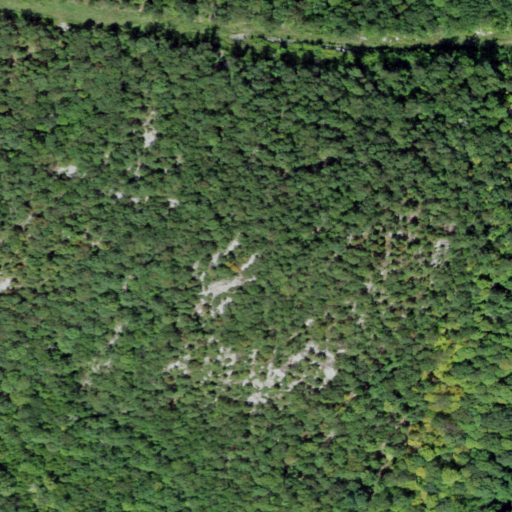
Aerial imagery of mountain in New York named Cedar Mountain containing deciduous forest, grassland, and shrub